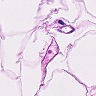
Metastatic tissue present: no